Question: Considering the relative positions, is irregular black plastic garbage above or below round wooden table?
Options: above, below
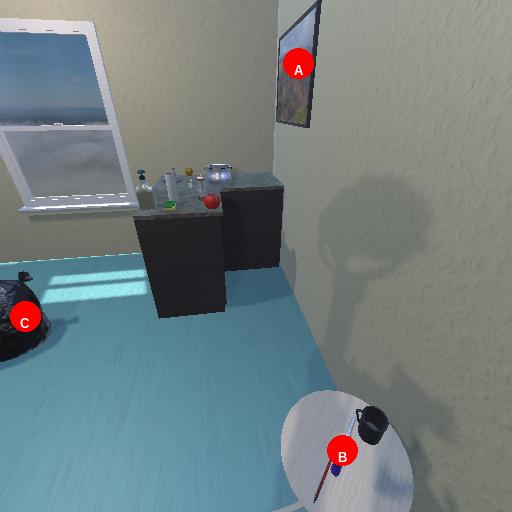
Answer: above